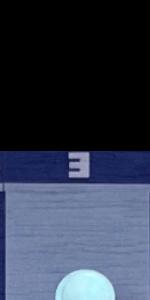
Label: Empty